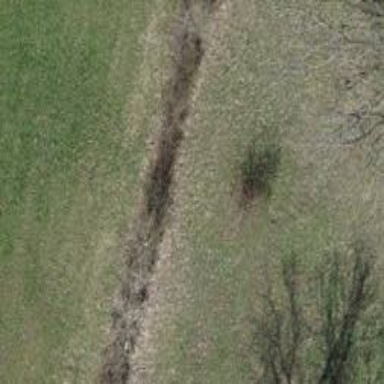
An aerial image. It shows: Hedge barrier.